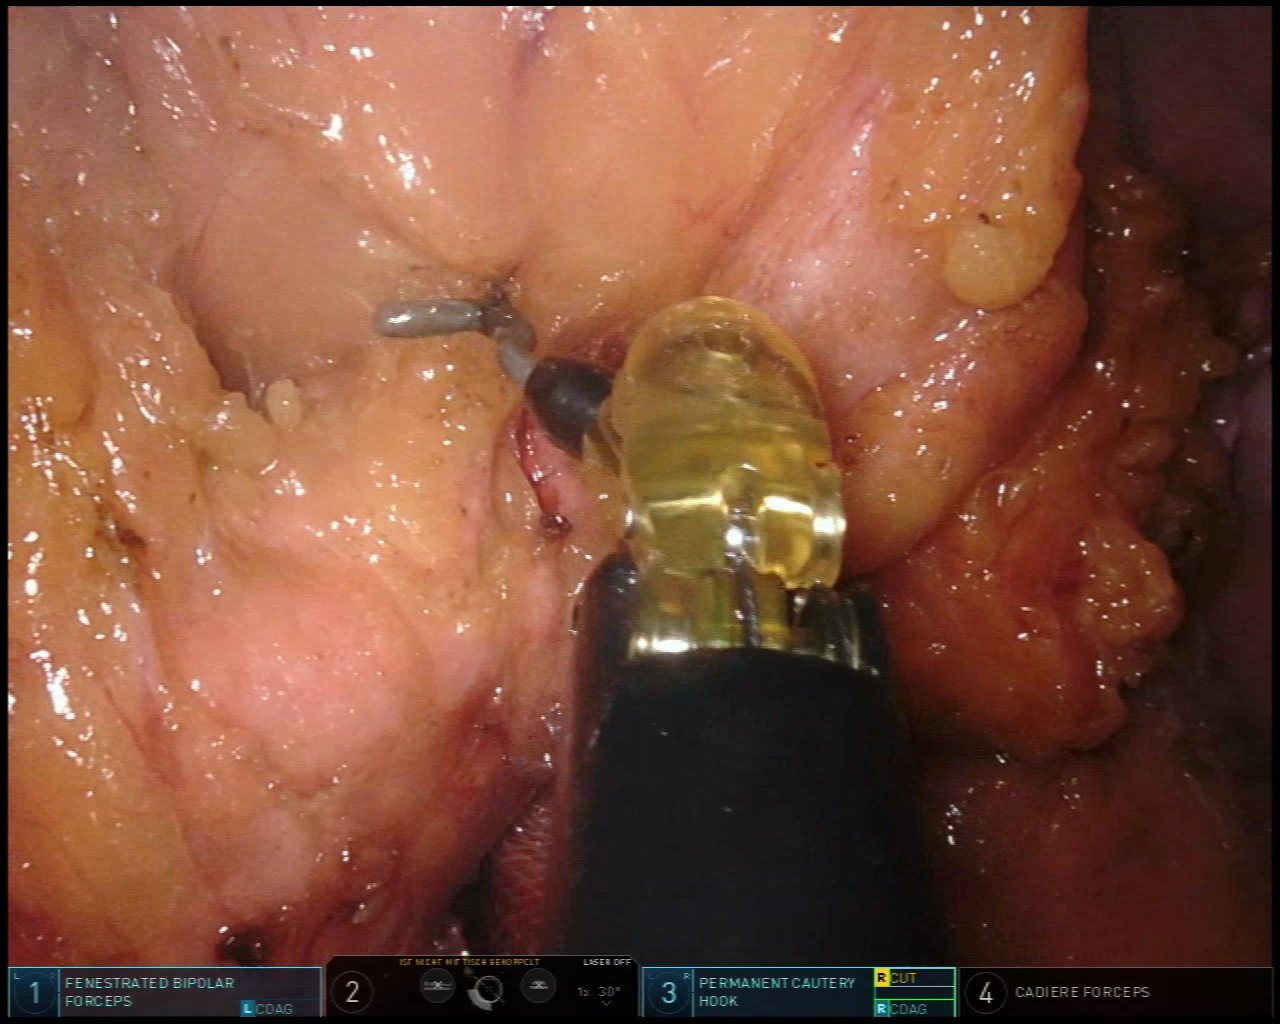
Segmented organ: pancreas
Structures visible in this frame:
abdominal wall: yes
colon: no
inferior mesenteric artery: no
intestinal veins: no
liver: no
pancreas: yes
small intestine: no
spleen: no
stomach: no
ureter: no
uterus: no
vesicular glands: no